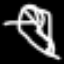
Label: leaf